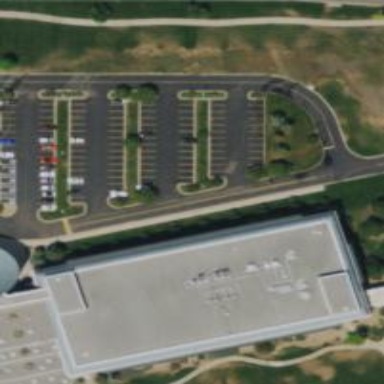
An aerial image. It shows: Parking space.